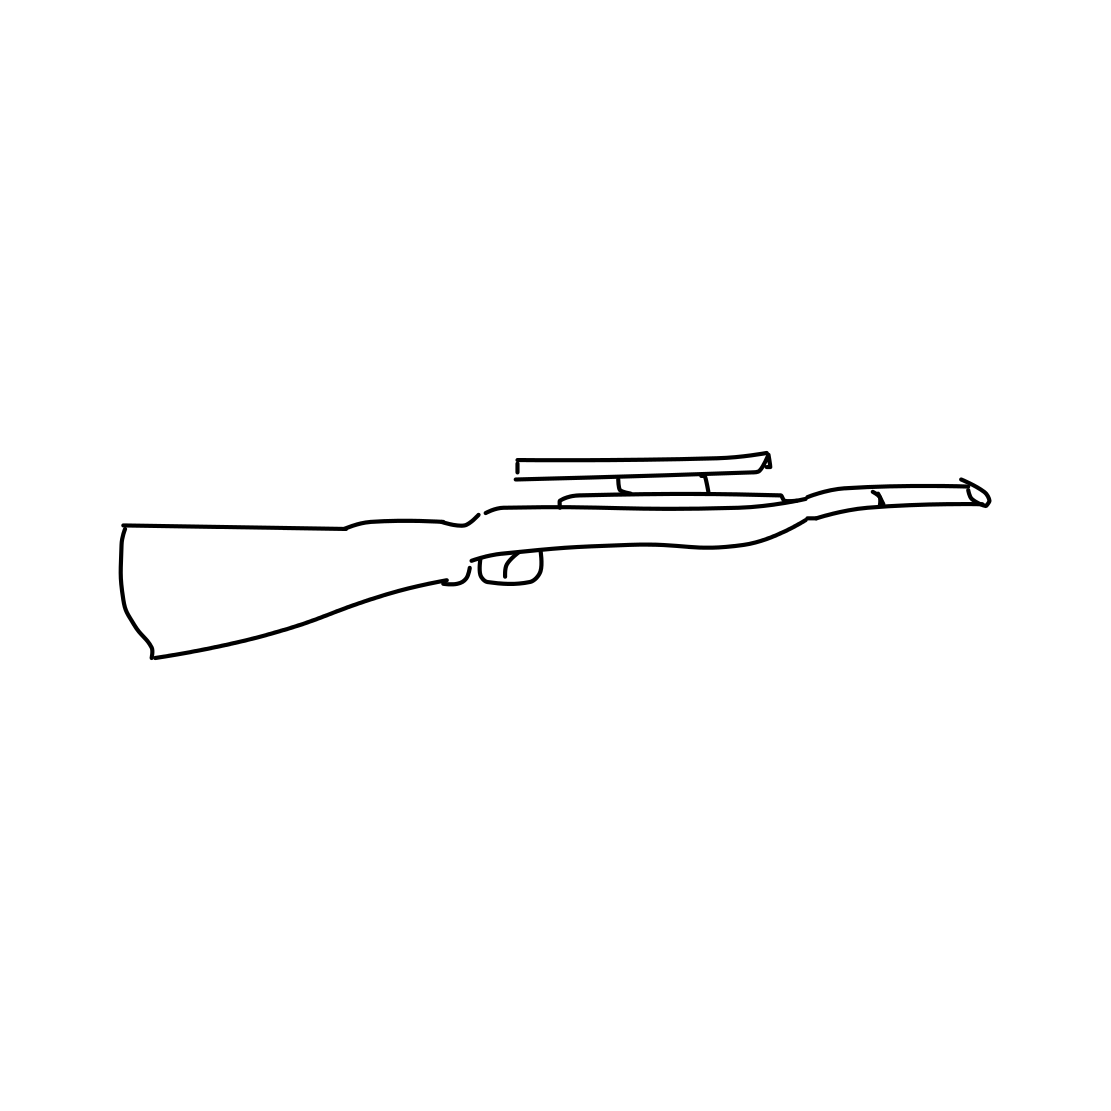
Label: rifle